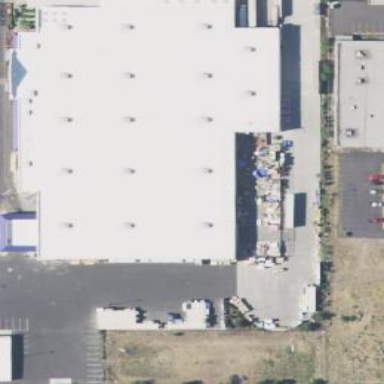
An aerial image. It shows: Retail building.